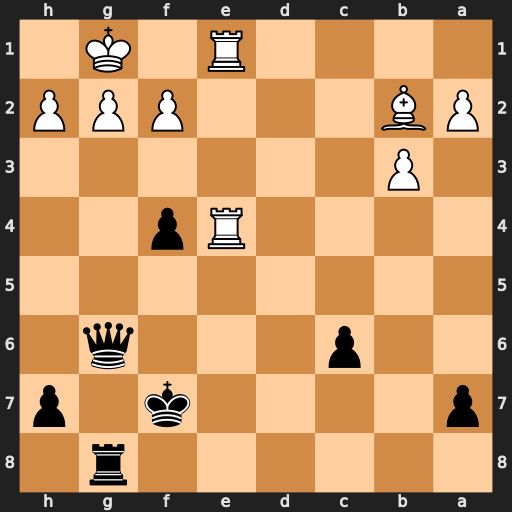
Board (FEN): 6r1/p4k1p/2p3q1/8/4Rp2/1P6/PB3PPP/4R1K1
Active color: b
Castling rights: -
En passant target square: -
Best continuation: Qxg2#